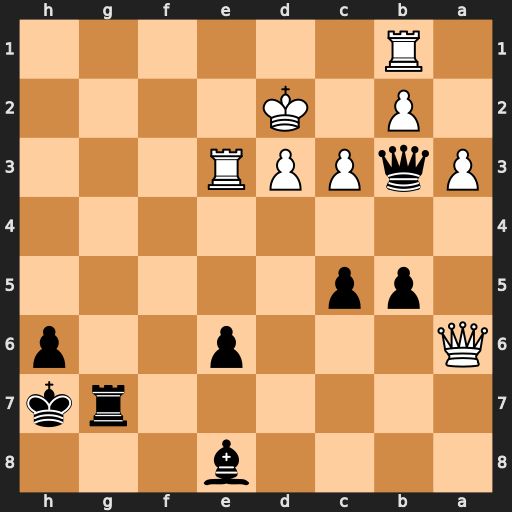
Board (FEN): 4b3/6rk/Q3p2p/1pp5/8/PqPPR3/1P1K4/1R6
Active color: b
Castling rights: -
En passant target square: -
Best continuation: Rg2+ Re2 Rxe2+ Kxe2 Qc2+ Ke3 Qxb1